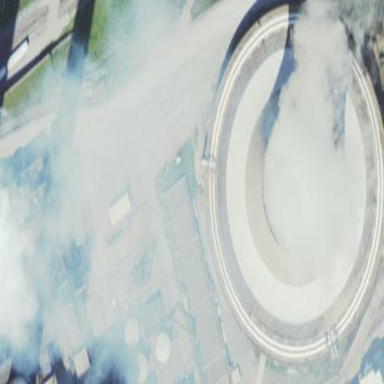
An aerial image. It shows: Industrial building with cooling tower.